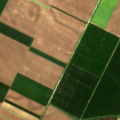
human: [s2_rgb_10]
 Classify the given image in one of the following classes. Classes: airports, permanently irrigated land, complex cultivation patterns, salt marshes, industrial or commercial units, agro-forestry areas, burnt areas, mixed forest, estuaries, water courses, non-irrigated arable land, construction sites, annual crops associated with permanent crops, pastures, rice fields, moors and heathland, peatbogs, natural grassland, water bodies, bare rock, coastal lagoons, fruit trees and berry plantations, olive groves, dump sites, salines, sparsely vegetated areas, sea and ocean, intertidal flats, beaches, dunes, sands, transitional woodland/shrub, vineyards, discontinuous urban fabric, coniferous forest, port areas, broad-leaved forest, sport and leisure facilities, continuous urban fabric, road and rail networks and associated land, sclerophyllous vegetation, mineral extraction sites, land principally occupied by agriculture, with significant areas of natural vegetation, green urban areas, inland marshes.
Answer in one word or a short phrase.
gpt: non-irrigated arable land